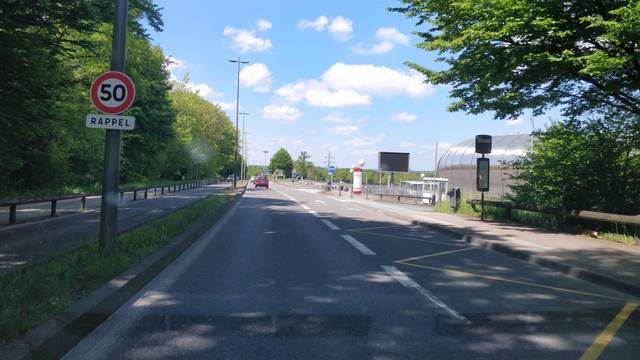
Region: France
Coordinates: 45.861, 1.281